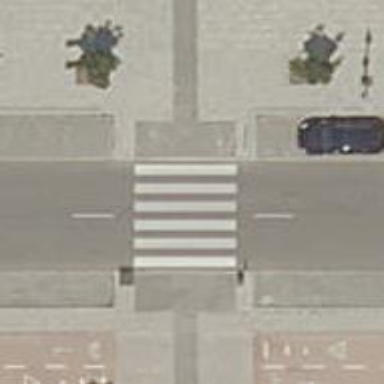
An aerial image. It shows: Uncontrolled crossing on the road.